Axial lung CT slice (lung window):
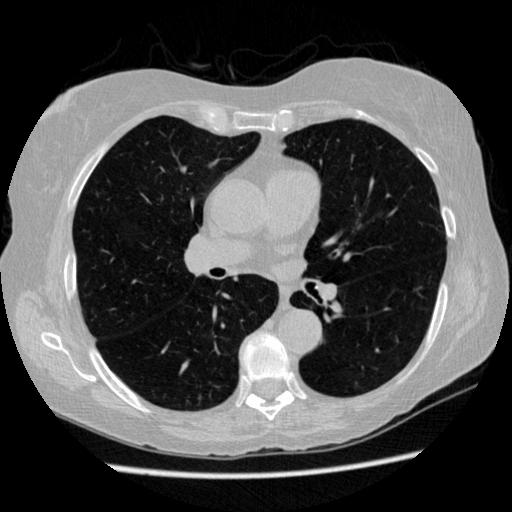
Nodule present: no